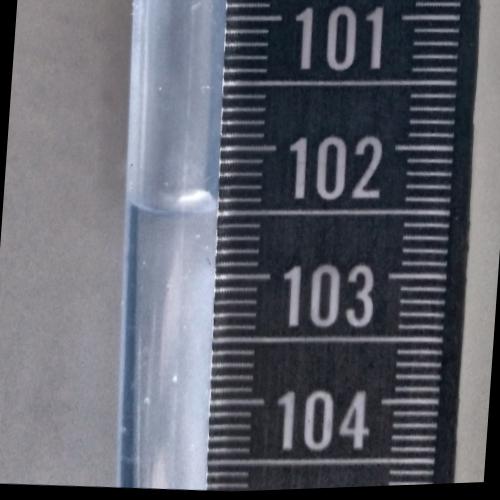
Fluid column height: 102.5 cm